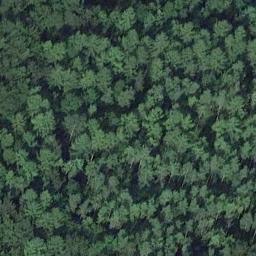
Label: forest